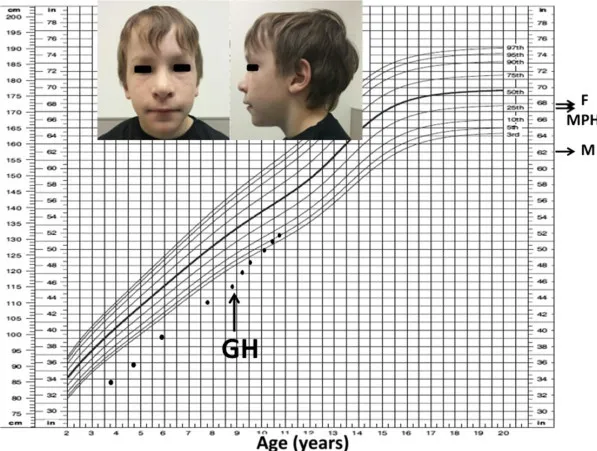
Growth chart of patient before and after starting growth hormone. F: father's height, M: mother's height. MPH: midparental height.
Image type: chart (chart)